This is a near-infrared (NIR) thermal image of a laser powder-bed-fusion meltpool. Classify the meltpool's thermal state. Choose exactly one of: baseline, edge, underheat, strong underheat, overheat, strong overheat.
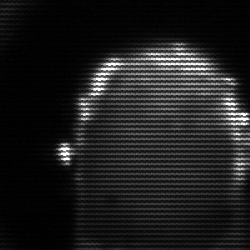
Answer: baseline